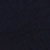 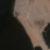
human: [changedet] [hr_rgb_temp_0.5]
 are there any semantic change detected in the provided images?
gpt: An artificial wide island was created in the sea.